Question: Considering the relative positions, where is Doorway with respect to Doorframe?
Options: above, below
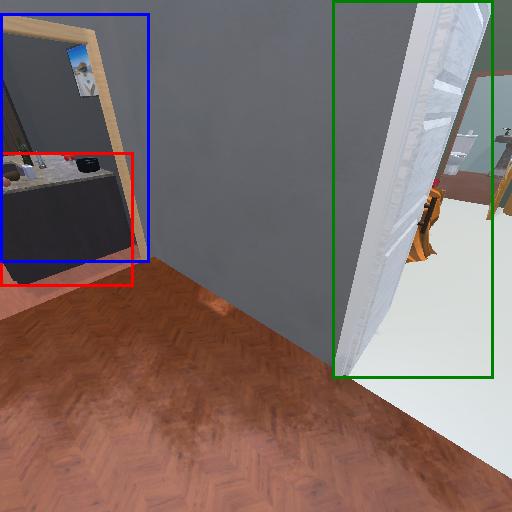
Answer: above